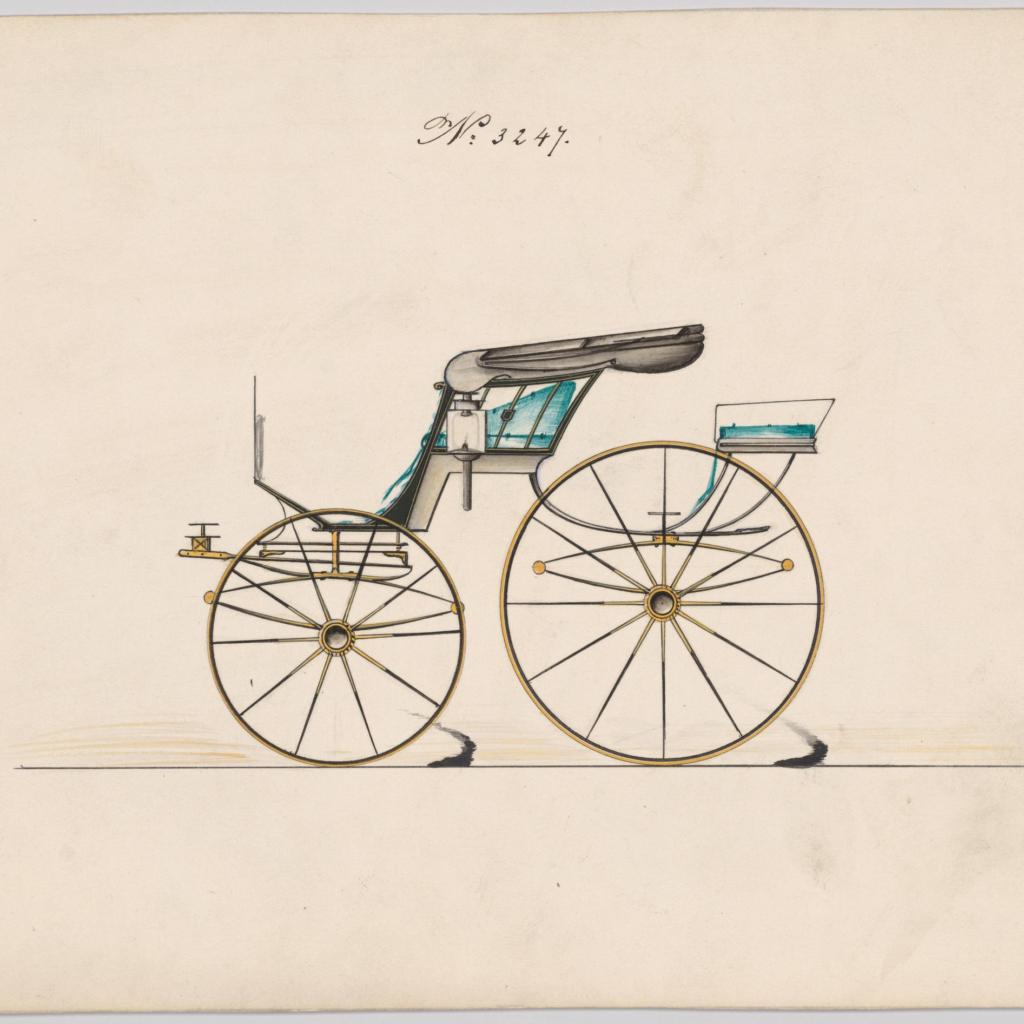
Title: Design for Pony Phaeton, no. 3247
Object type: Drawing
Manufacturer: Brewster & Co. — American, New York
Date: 1876
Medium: Pen and black ink, watercolor and gouache, with gum arabic
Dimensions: Sheet: 6 3/16 x 9 1/8 in. (15.7 x 23.2 cm)
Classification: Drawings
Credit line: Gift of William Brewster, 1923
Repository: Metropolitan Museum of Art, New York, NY